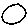
Label: circle